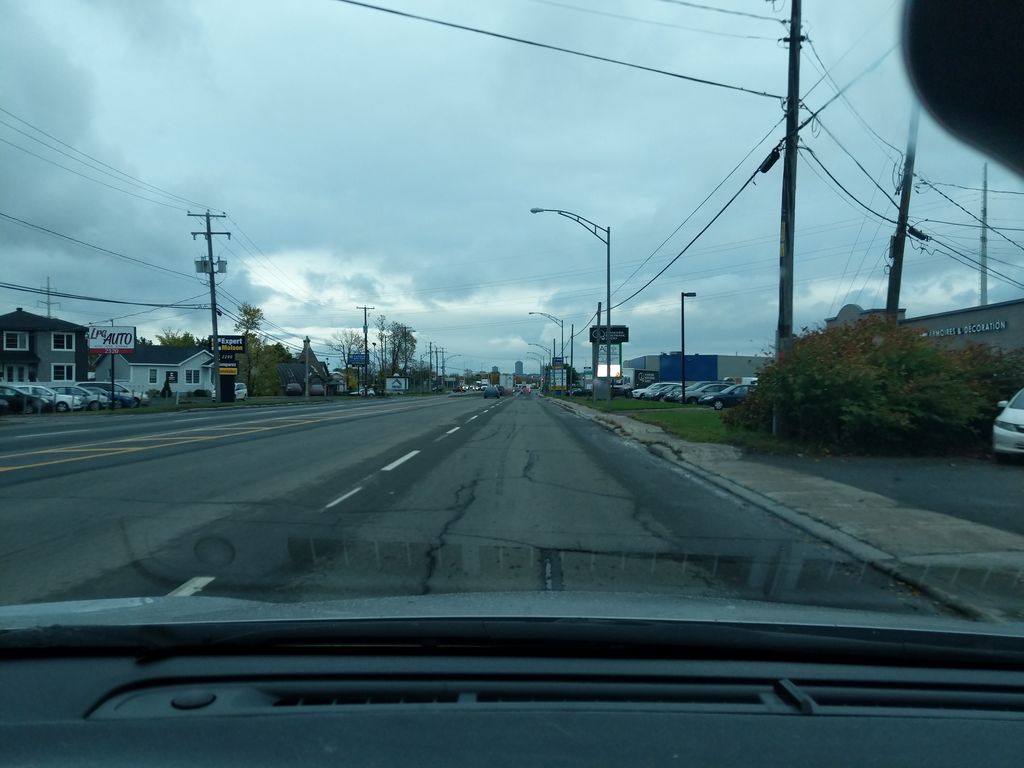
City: quebec_city